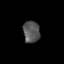
Tissue: prostate
Cell type: T cells
Senescence score: 0.3496
Nuclear area (px): 355
Mean DAPI intensity: 85.842